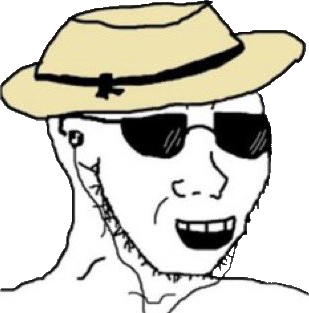
Label: 5_Soyjak